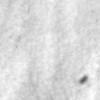
Label: no_change